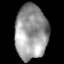
Tissue: lung
Cell type: Endothelial cells
Senescence score: 0.1897
Nuclear area (px): 1746
Mean DAPI intensity: 153.05